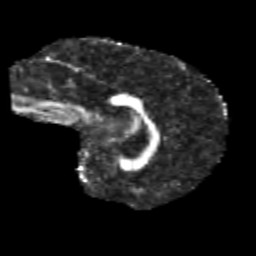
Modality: FA
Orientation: sagittal
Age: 9
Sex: male
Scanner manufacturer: siemens
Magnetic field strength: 3 T
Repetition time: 3.8 s
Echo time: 0.07 s